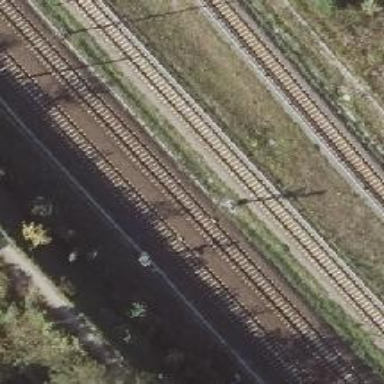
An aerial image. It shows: Railway signal.